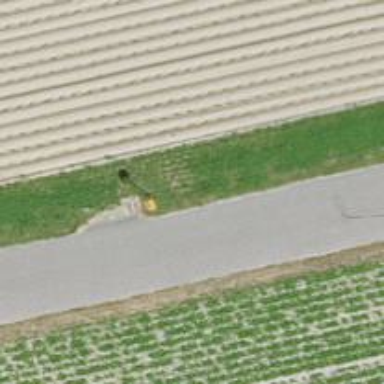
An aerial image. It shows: Aerial marker on pole.